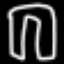
Label: pants